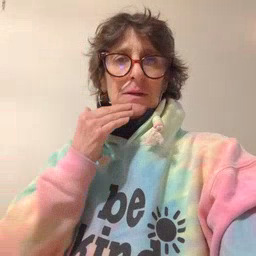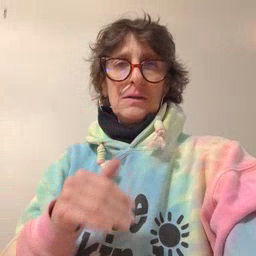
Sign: head